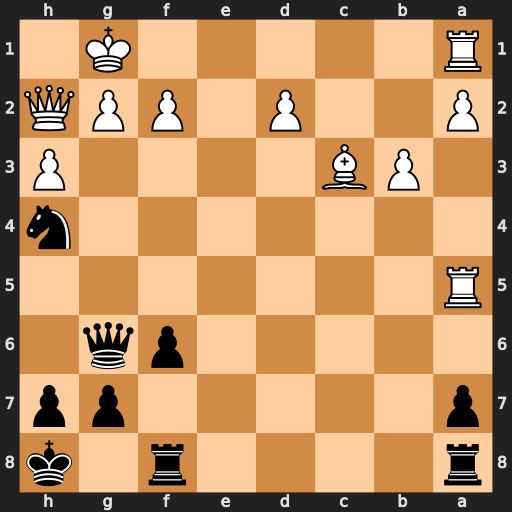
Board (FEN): r4r1k/p5pp/5pq1/R7/7n/1PB4P/P2P1PPQ/R5K1
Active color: b
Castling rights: -
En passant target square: -
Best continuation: Nf3+ Kh1 Nxh2